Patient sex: M
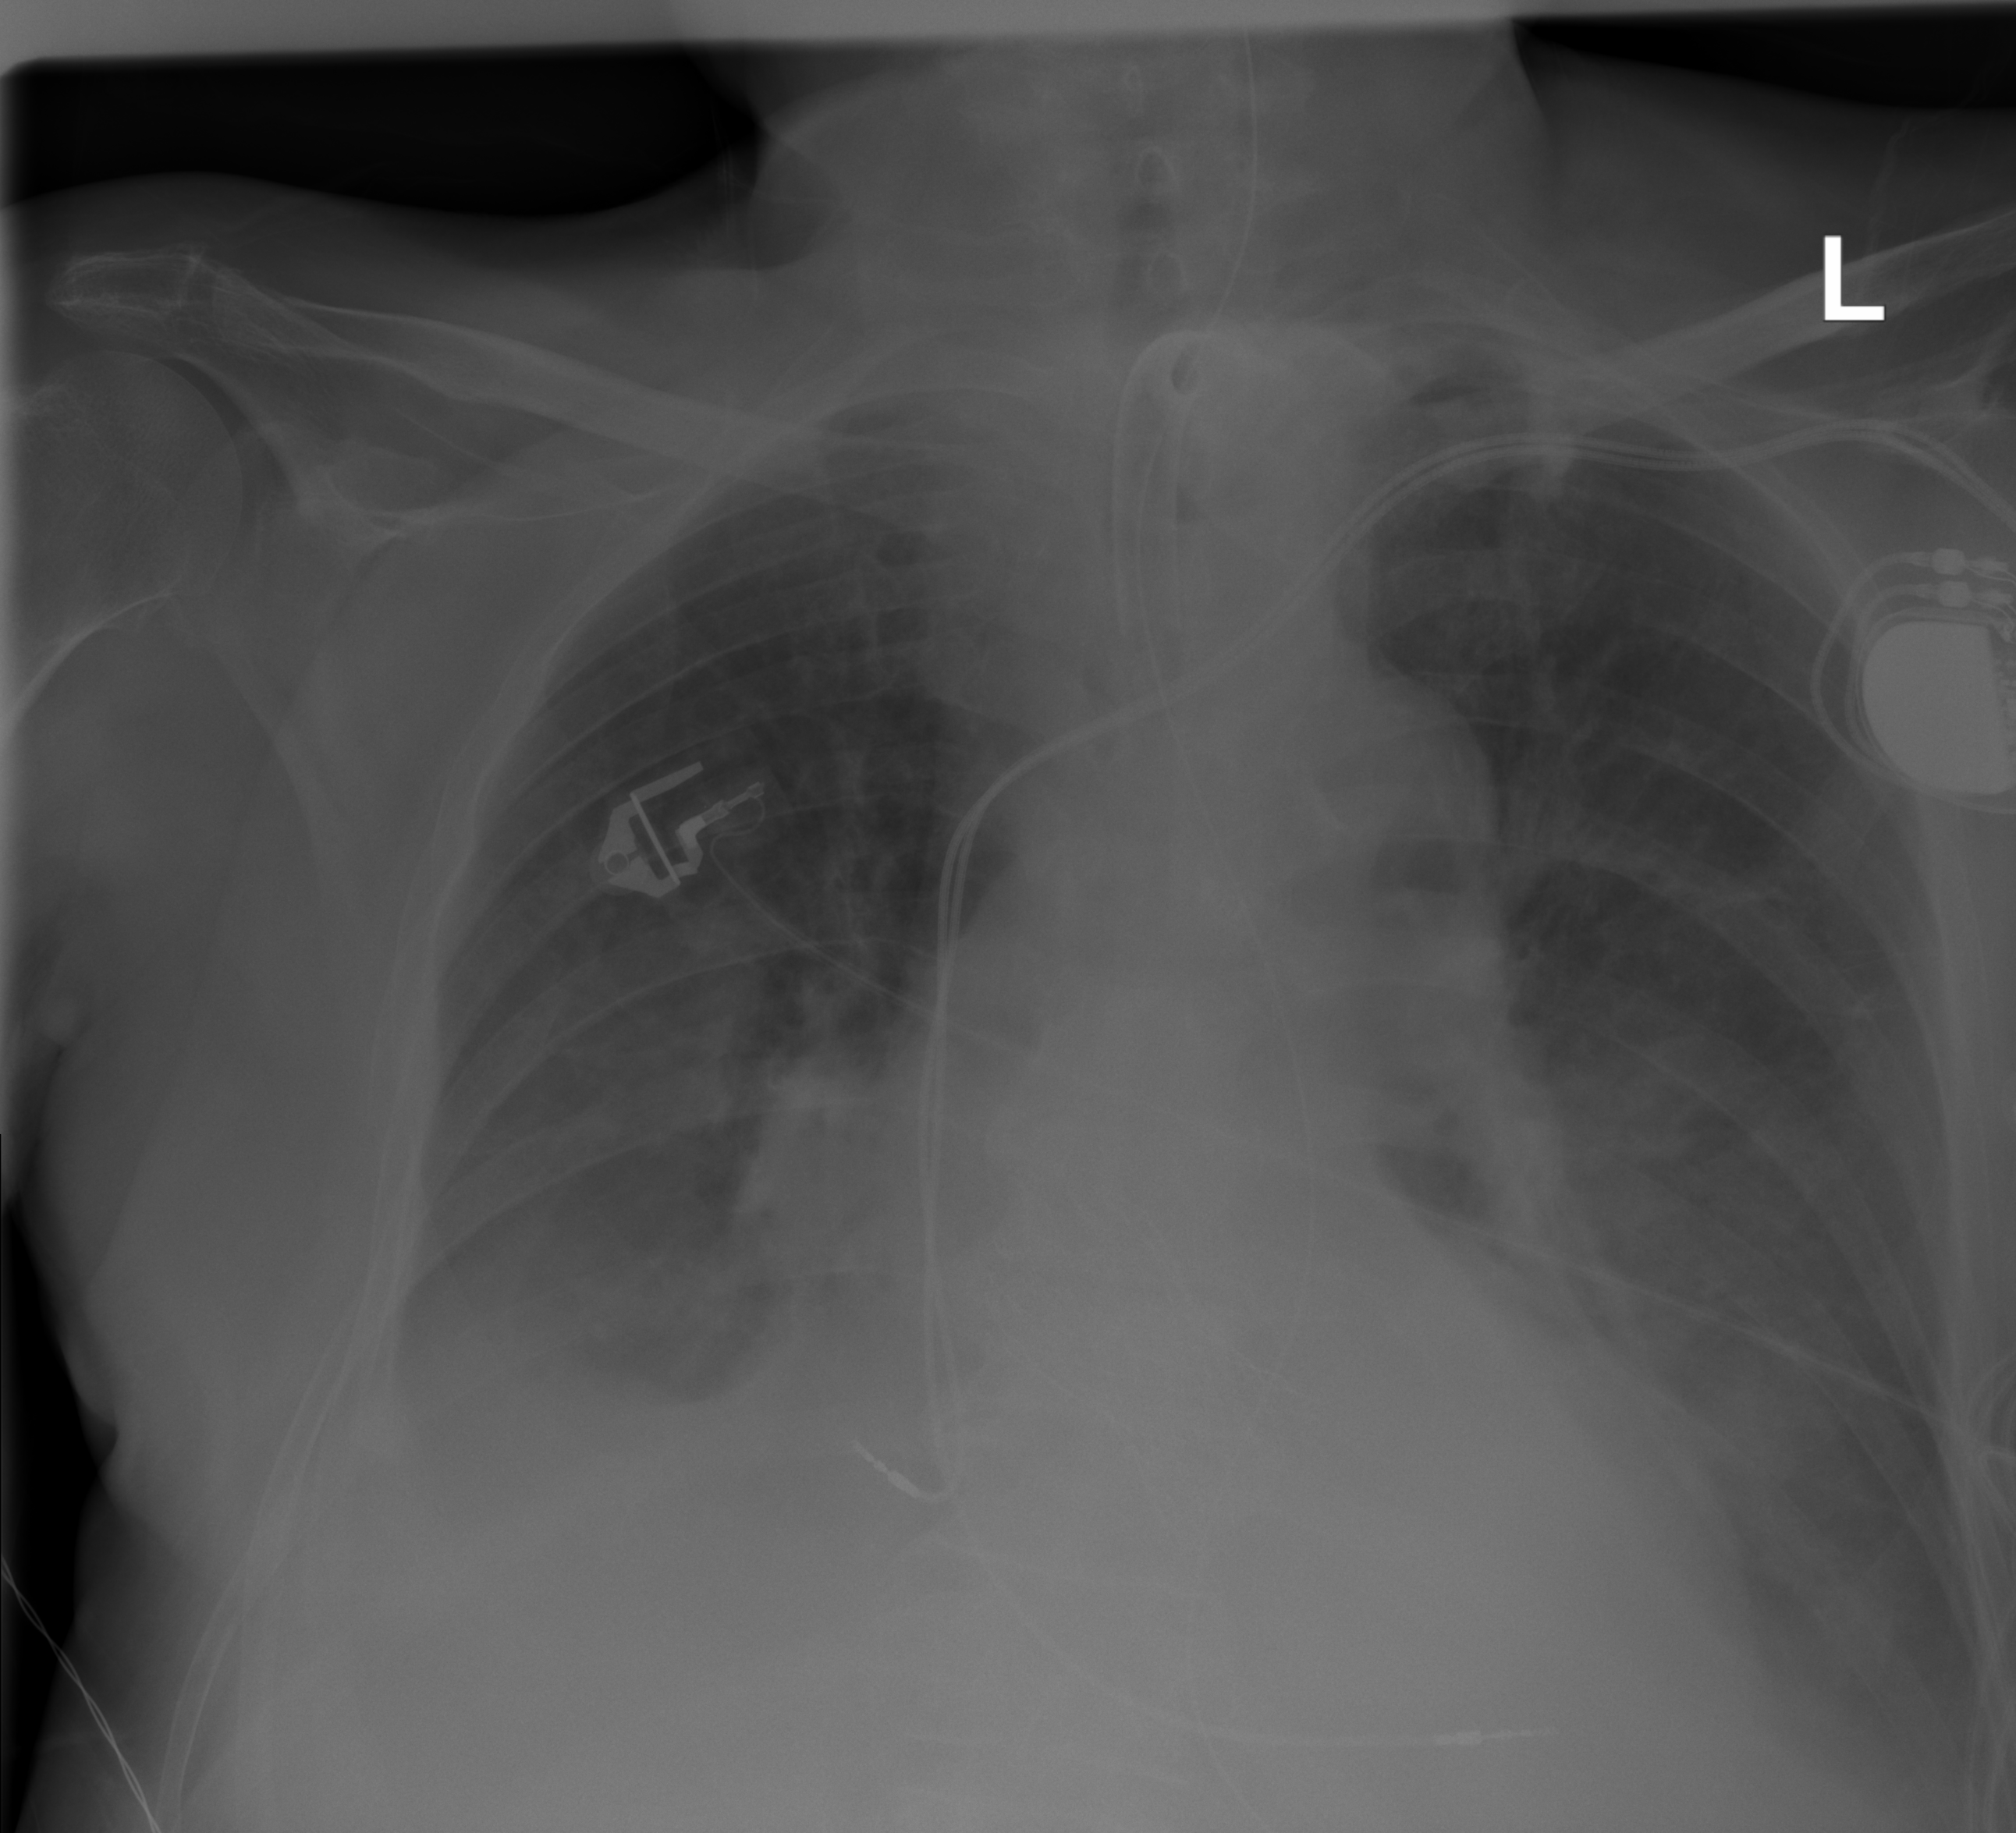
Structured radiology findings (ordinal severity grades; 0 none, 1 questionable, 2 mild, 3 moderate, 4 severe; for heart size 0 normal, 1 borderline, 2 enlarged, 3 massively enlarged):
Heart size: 2
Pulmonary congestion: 2
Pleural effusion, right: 2
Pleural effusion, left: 2
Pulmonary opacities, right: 2
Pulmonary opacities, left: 1
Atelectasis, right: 2
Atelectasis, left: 0